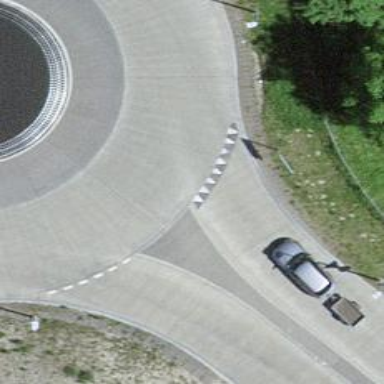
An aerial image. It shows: Road with "give way" sign.